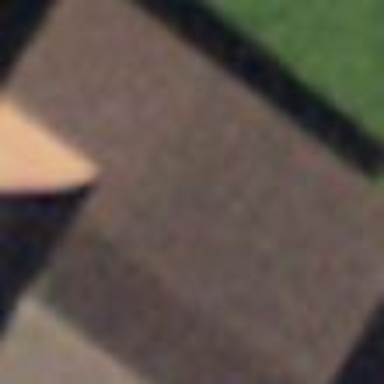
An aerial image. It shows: Rural barn.